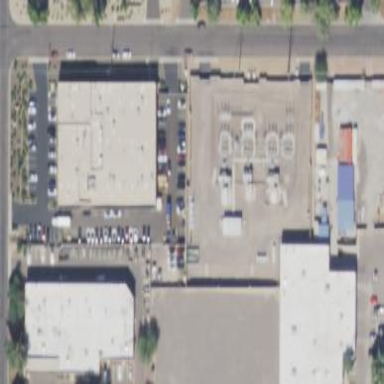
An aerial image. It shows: Outdoor power substation with surrounding wall. The substation operates at the distribution level.